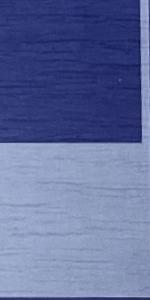
Label: Empty